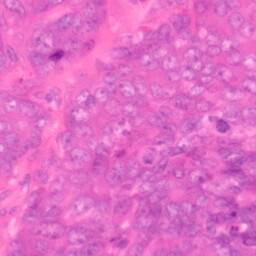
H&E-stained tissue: Colon